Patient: sex M, age 73
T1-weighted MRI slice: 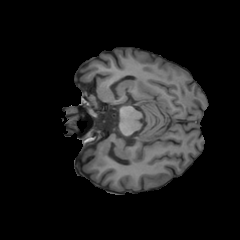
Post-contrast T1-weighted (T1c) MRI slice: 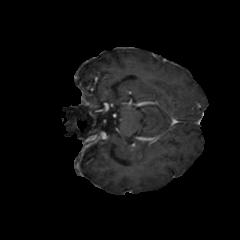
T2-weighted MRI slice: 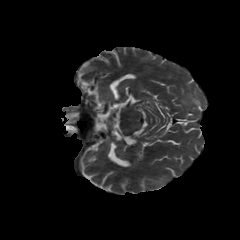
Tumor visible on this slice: no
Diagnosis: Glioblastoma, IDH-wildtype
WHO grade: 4